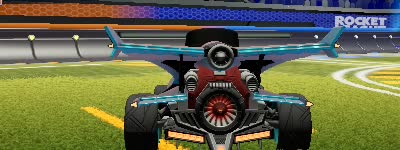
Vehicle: aftershock